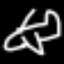
Label: airplane